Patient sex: M
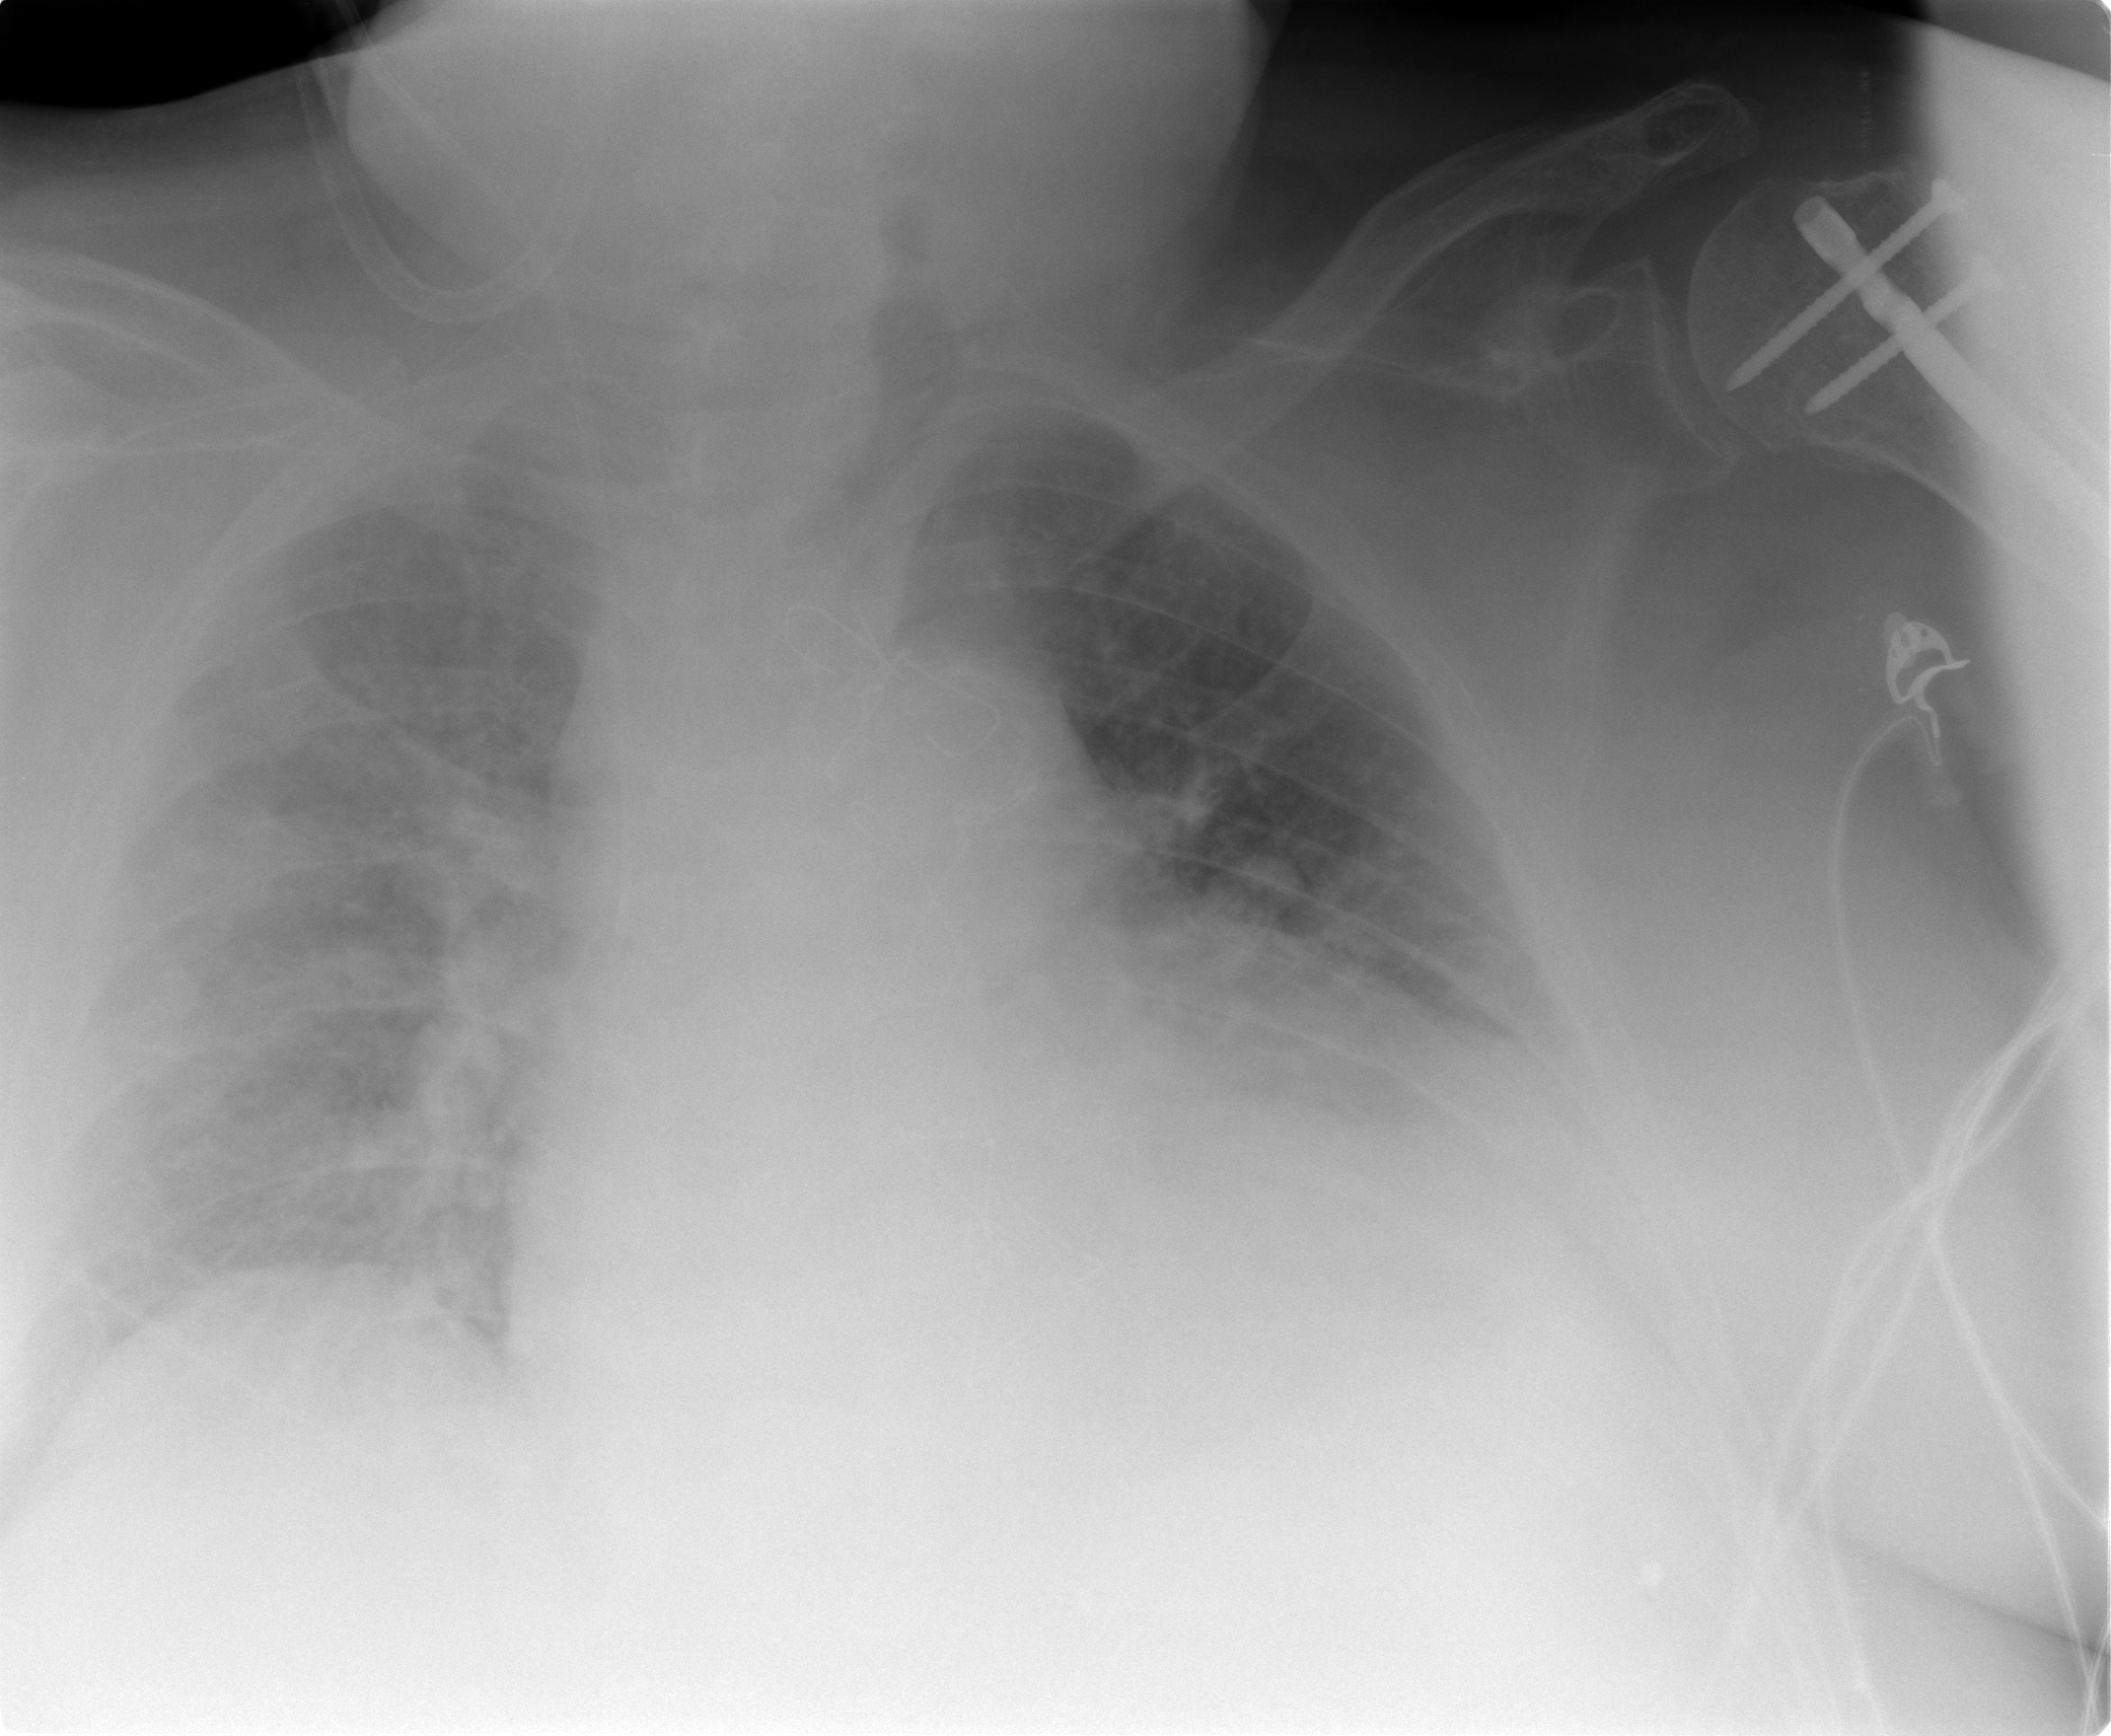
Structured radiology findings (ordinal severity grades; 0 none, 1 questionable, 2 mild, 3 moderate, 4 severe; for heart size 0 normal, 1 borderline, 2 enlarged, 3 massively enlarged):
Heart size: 2
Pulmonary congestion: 2
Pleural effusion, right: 2
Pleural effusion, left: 1
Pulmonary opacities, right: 2
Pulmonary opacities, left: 0
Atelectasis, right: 0
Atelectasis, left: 0